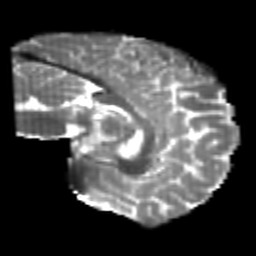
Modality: T2w
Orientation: sagittal
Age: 24
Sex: male
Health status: healthy
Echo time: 0.074 s